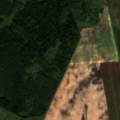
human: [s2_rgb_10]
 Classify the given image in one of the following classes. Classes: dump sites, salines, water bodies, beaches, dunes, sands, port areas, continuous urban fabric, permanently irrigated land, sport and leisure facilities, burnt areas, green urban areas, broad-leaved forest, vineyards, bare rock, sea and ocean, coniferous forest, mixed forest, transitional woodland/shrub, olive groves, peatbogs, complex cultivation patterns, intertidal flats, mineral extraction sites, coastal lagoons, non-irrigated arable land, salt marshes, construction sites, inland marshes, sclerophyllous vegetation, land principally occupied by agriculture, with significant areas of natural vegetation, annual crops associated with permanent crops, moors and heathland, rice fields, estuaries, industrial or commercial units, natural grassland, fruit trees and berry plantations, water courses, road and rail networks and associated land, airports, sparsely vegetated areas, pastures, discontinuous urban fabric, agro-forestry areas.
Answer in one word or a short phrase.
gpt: non-irrigated arable land, broad-leaved forest, mixed forest, transitional woodland/shrub